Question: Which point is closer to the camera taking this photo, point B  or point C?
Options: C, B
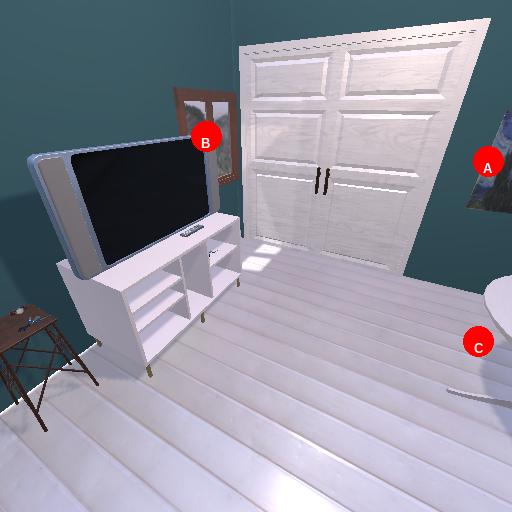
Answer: C